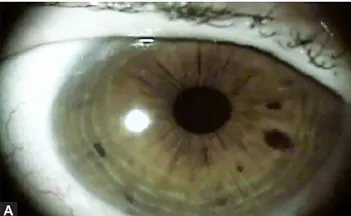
Anterior segment photo with no abnormal features visible in either eye.
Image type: medical_photograph (oral_photograph)